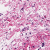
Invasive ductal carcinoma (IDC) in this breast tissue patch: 0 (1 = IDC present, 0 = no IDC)